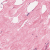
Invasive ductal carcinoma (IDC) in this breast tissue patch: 0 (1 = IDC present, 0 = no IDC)